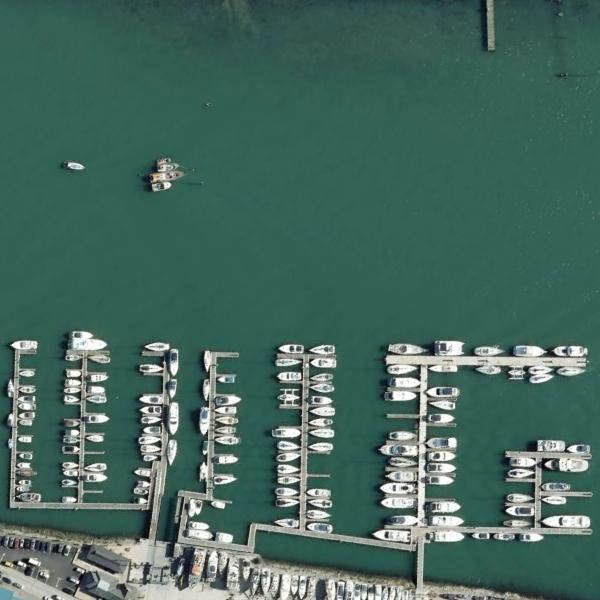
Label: Port